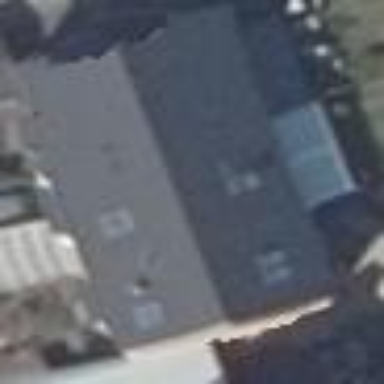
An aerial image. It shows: Terrace building with gabled roof.